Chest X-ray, AP view. Patient: 35 years old, sex M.
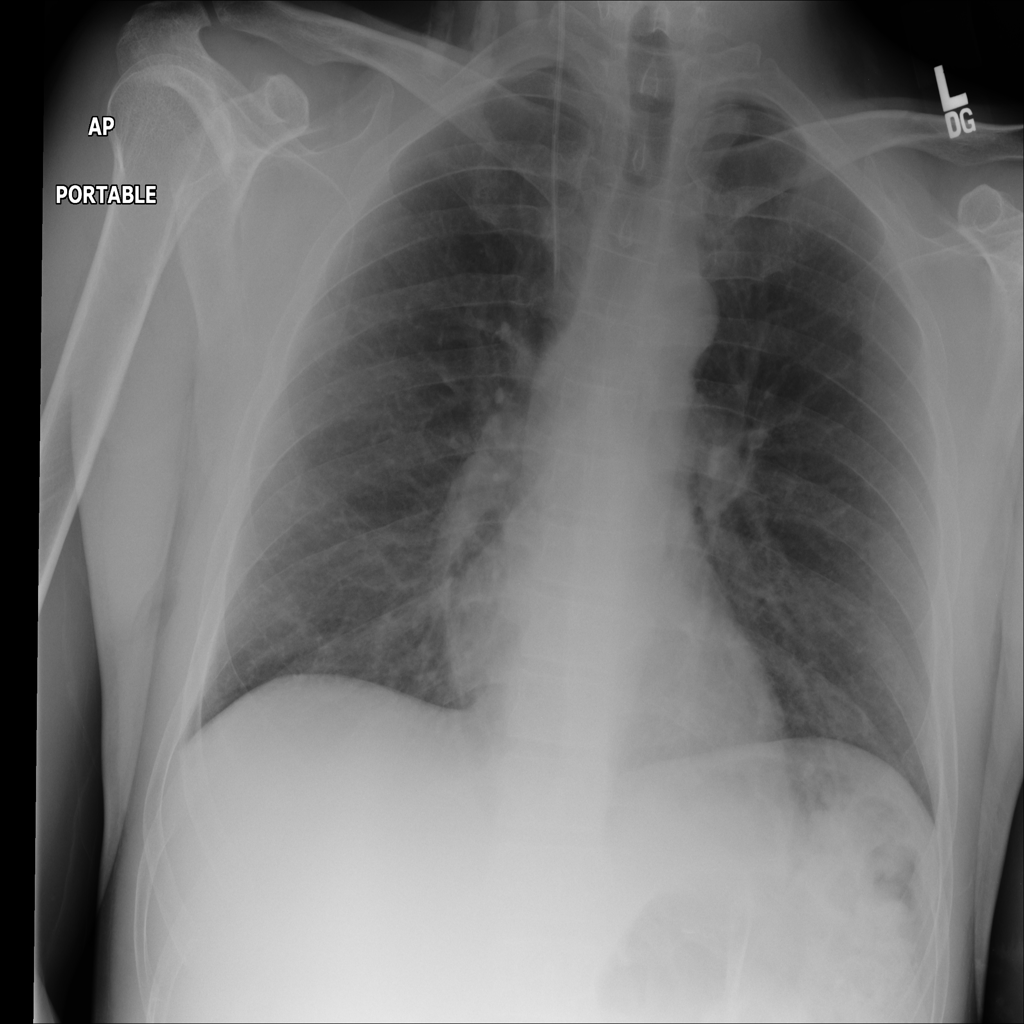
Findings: No Finding